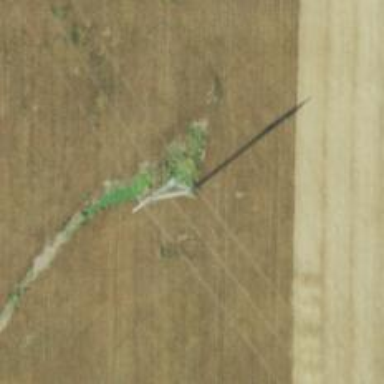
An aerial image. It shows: Lattice structure tower used for power transmission.